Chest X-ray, PA view. Patient: 55 years old, sex M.
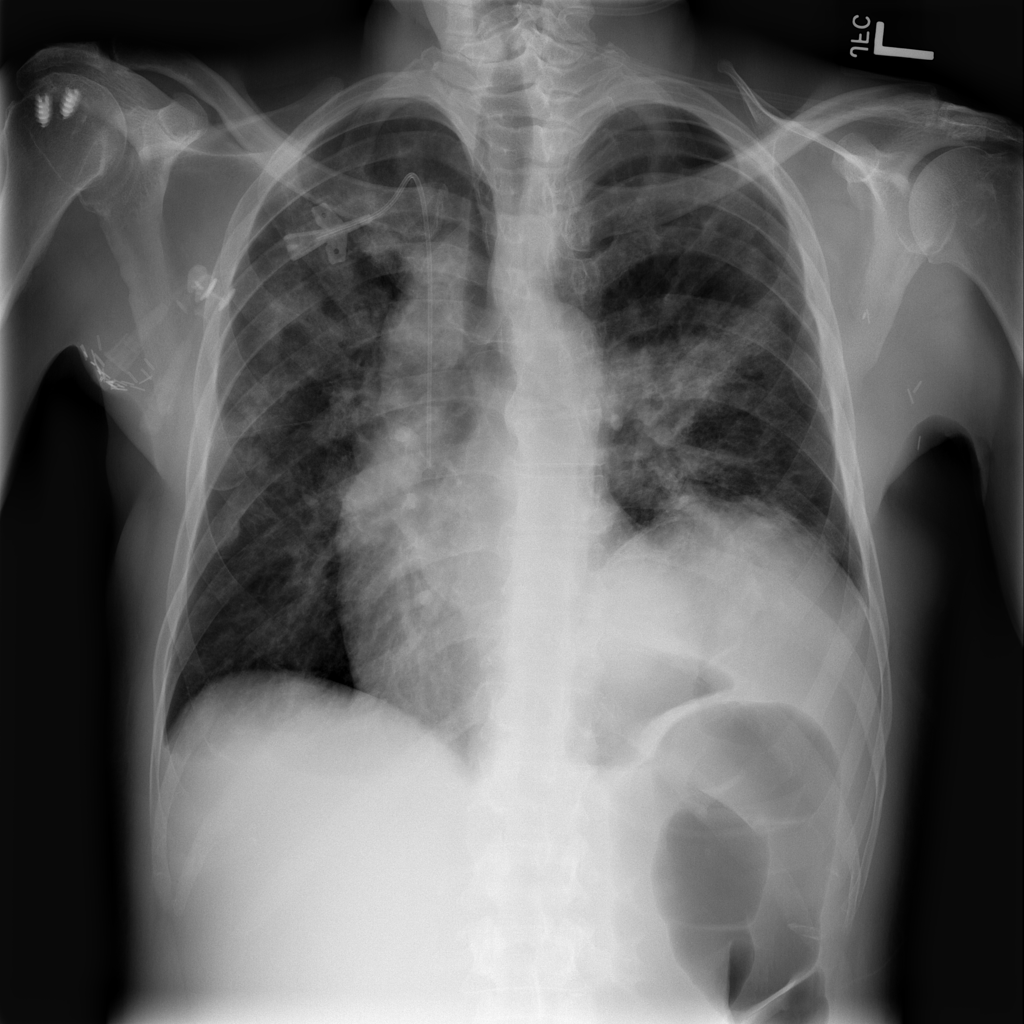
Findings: Cardiomegaly, Effusion, Infiltration